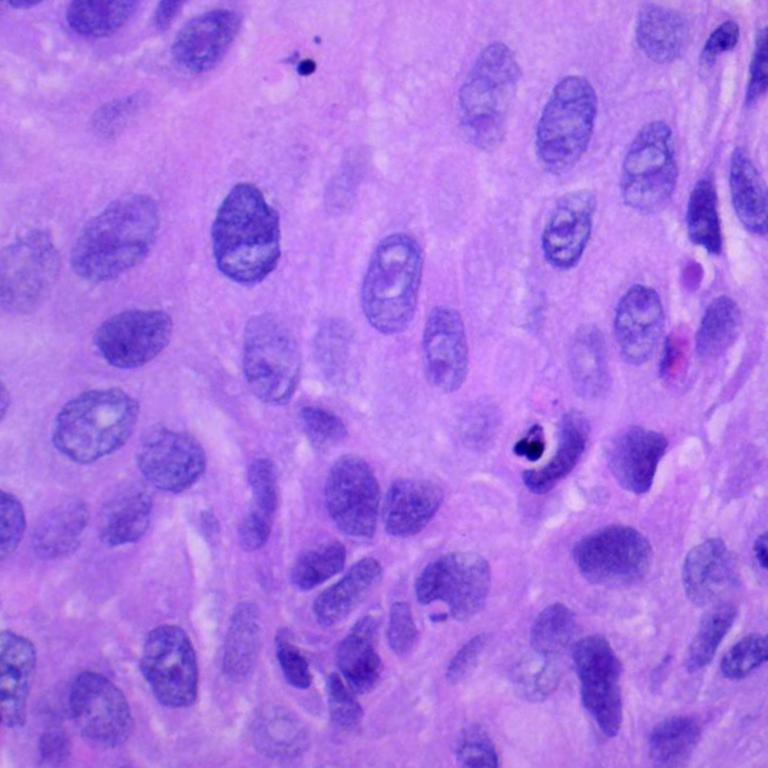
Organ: lung
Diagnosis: squamous carcinomas